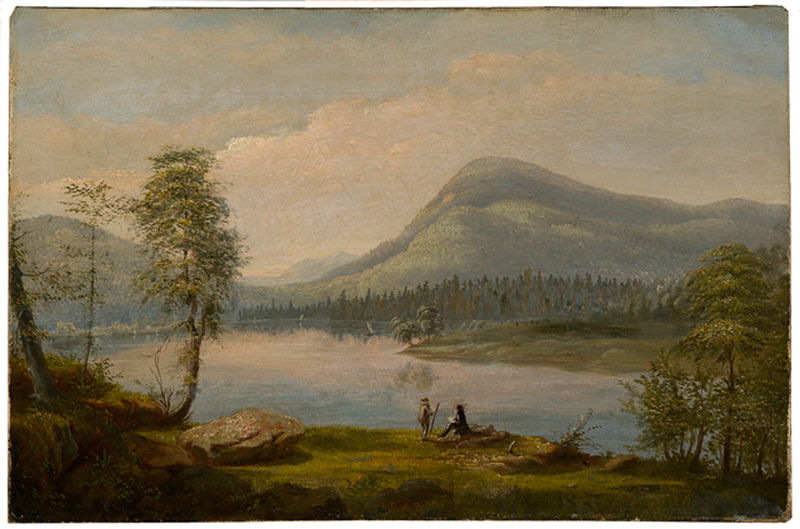
Titel: Lake Bomoseen, Vermont
Künstler: James Hope
Standort: Amherst (Massachusetts, USA)
Institution: Mead Art Museum, Amherst College
Schlagwörter: blue, hat, men, oil, people, white, figures, green, painting, seated, sitting, two, brown, cloud, clouds, man, rock, sky, tree, boat, hill, lake, landscape, mountain, nature, shore, water, trees, forest, grass, river, drawing, bird, couple, pair, boats, outside, leaves, walk, ground, artist, branches, cane, walking stick, calm, leaf, outdoors, fishing, branch, stick, standing, hiking, staff, earth, banks, boulder, hike, serene, log, 19th century, sketching, harriman